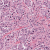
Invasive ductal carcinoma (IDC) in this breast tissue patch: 1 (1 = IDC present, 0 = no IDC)